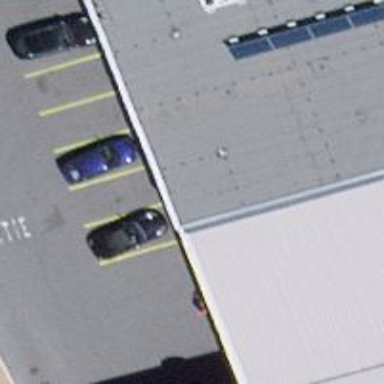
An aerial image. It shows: Street-side parking area.